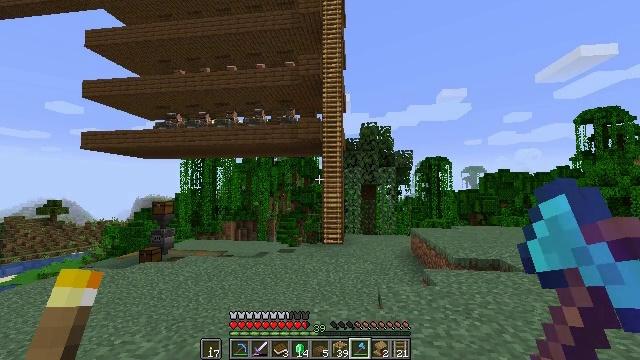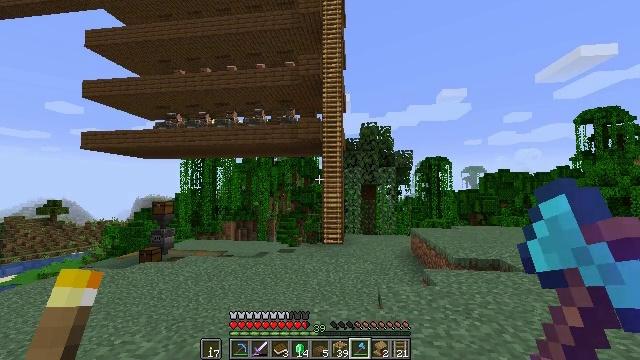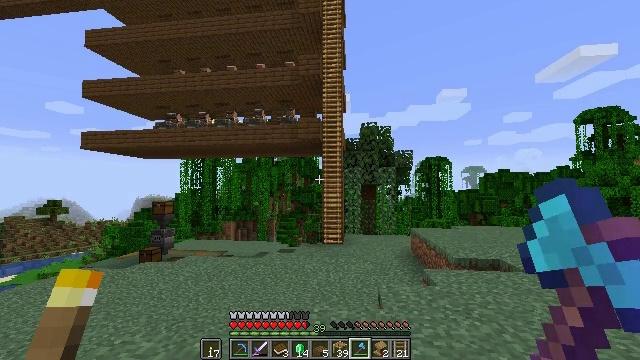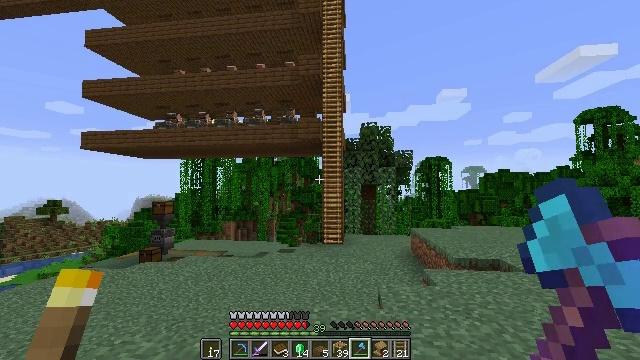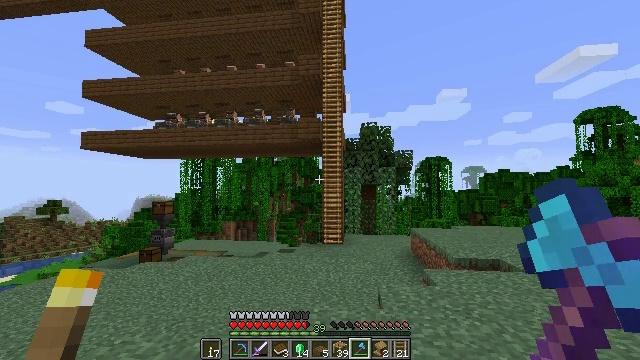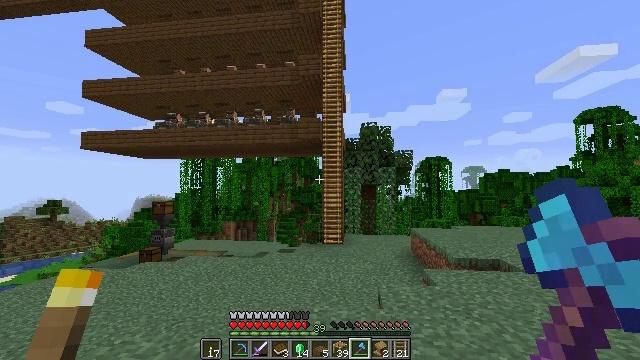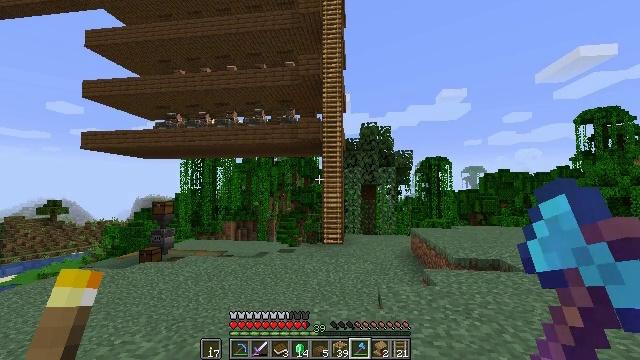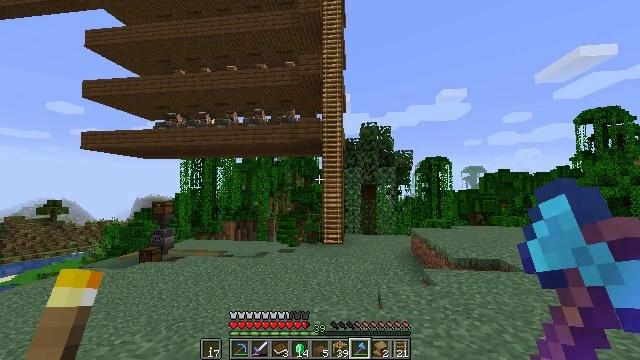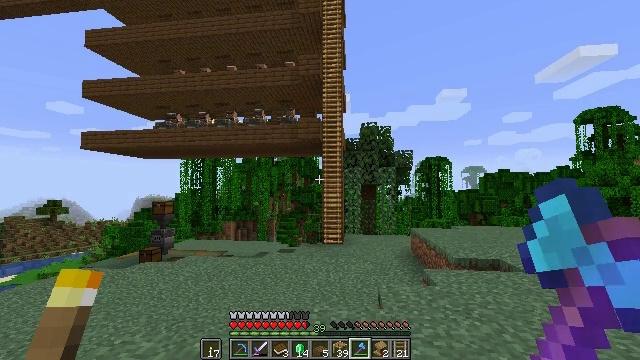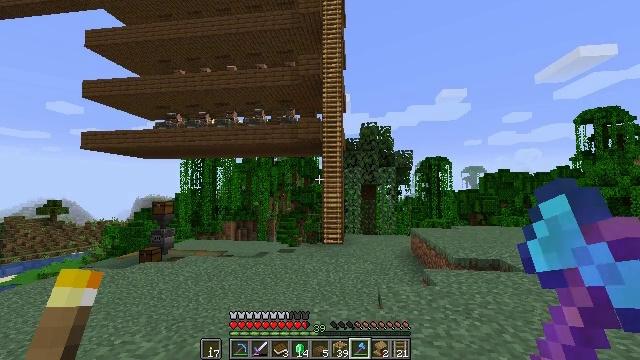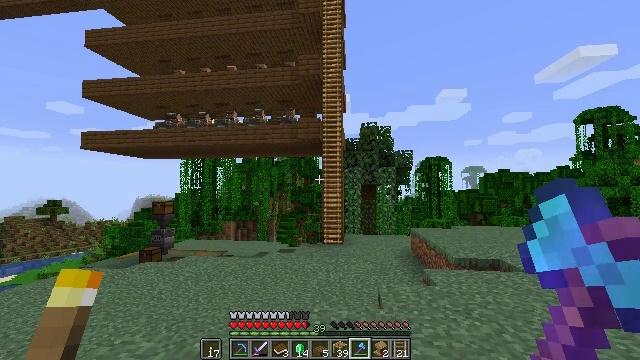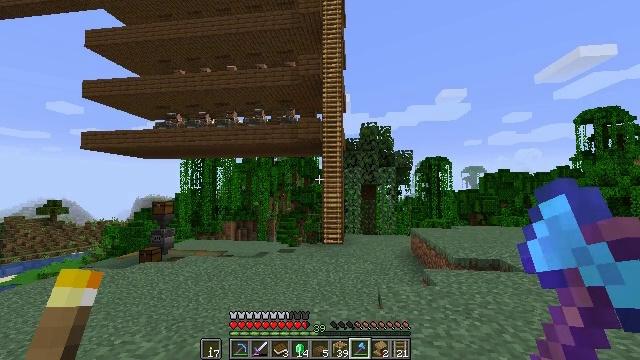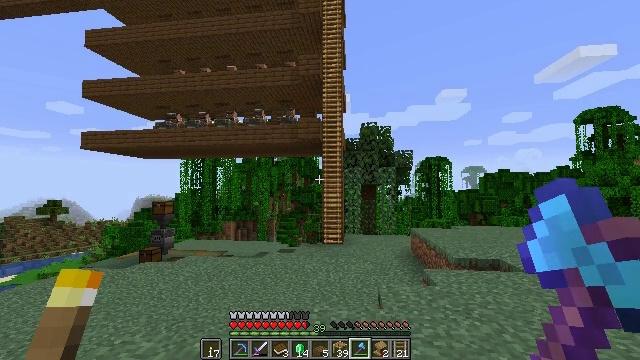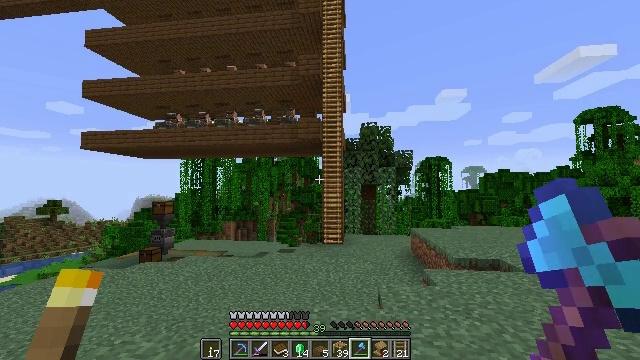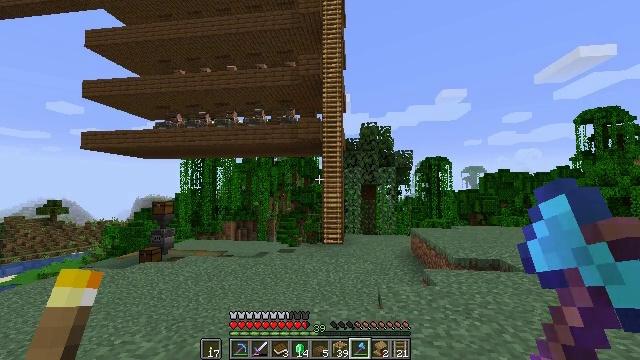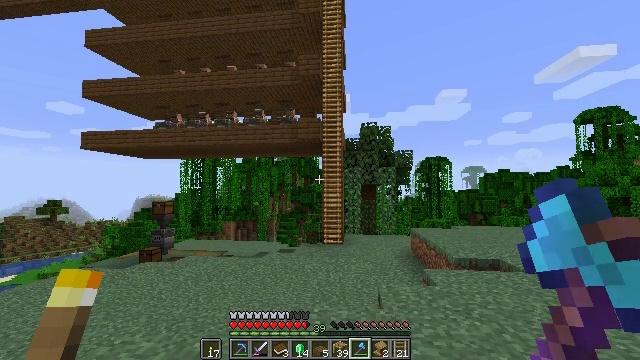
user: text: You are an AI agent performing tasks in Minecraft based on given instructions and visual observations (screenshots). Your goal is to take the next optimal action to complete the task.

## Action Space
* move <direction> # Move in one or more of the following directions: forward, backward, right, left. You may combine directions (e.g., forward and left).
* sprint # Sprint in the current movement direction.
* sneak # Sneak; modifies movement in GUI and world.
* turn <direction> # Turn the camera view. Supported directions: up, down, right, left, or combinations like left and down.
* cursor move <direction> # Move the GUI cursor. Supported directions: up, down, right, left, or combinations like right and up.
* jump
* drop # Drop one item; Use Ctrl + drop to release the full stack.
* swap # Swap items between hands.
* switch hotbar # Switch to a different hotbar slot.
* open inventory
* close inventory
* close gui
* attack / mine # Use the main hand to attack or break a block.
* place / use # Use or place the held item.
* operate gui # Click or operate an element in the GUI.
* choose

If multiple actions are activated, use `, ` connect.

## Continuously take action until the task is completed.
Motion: motion action
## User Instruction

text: Mine the spruce slab.
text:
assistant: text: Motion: no_op
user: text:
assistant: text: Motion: no_op
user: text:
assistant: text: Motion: no_op
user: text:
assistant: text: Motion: no_op
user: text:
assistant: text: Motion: no_op
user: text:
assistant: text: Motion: no_op
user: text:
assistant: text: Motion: no_op
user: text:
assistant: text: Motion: no_op
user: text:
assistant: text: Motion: no_op
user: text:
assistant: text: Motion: no_op
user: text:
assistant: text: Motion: no_op
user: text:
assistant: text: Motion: no_op
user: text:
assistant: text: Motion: no_op
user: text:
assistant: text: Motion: no_op
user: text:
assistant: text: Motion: no_op
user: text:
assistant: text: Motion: no_op
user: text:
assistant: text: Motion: no_op
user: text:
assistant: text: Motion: no_op
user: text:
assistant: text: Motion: no_op
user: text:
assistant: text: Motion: no_op
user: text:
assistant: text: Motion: no_op
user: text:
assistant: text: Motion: no_op
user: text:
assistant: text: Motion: no_op
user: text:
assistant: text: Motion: no_op
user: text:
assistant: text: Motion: no_op
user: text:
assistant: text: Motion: no_op
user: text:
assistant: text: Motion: no_op
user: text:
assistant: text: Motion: no_op
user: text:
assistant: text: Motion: no_op
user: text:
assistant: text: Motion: no_op